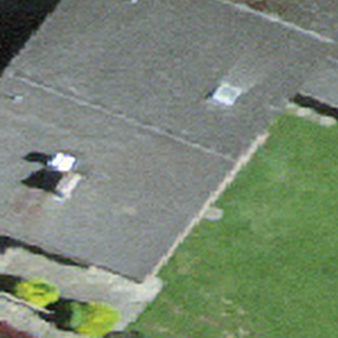
Label: other